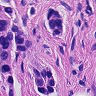
Metastatic tissue present: yes